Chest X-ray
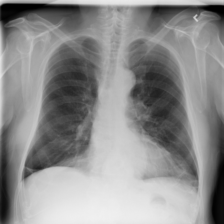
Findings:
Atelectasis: positive
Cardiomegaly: negative
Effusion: negative
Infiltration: negative
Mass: negative
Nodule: negative
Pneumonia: negative
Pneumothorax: negative
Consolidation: negative
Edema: negative
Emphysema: negative
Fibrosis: negative
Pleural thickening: negative
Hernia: negative